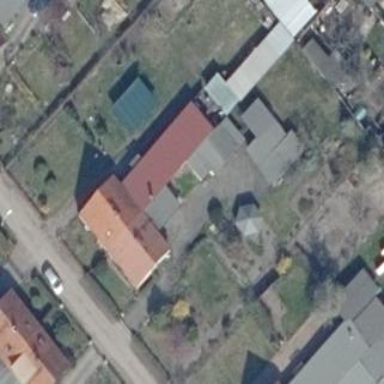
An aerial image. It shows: Semidetached house.